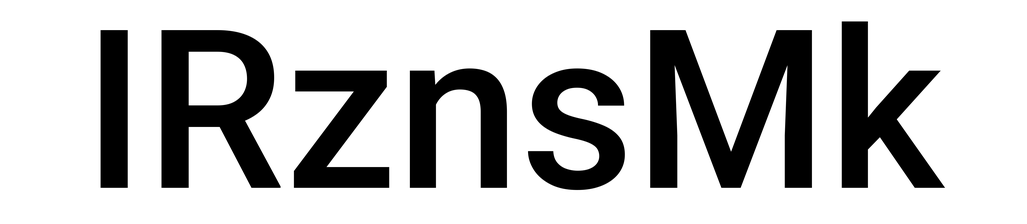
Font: Roboto_Medium